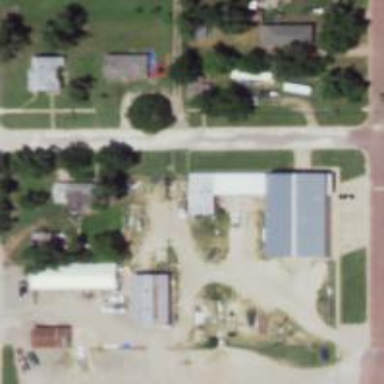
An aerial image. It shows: Alley classified as service road.